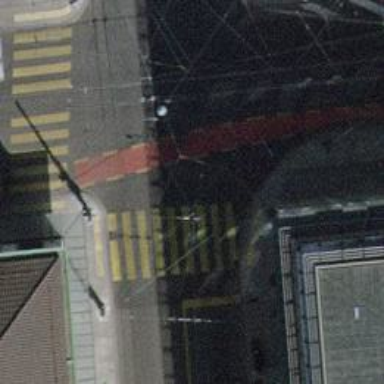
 with designated bus lane in the opposite direction."